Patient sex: F
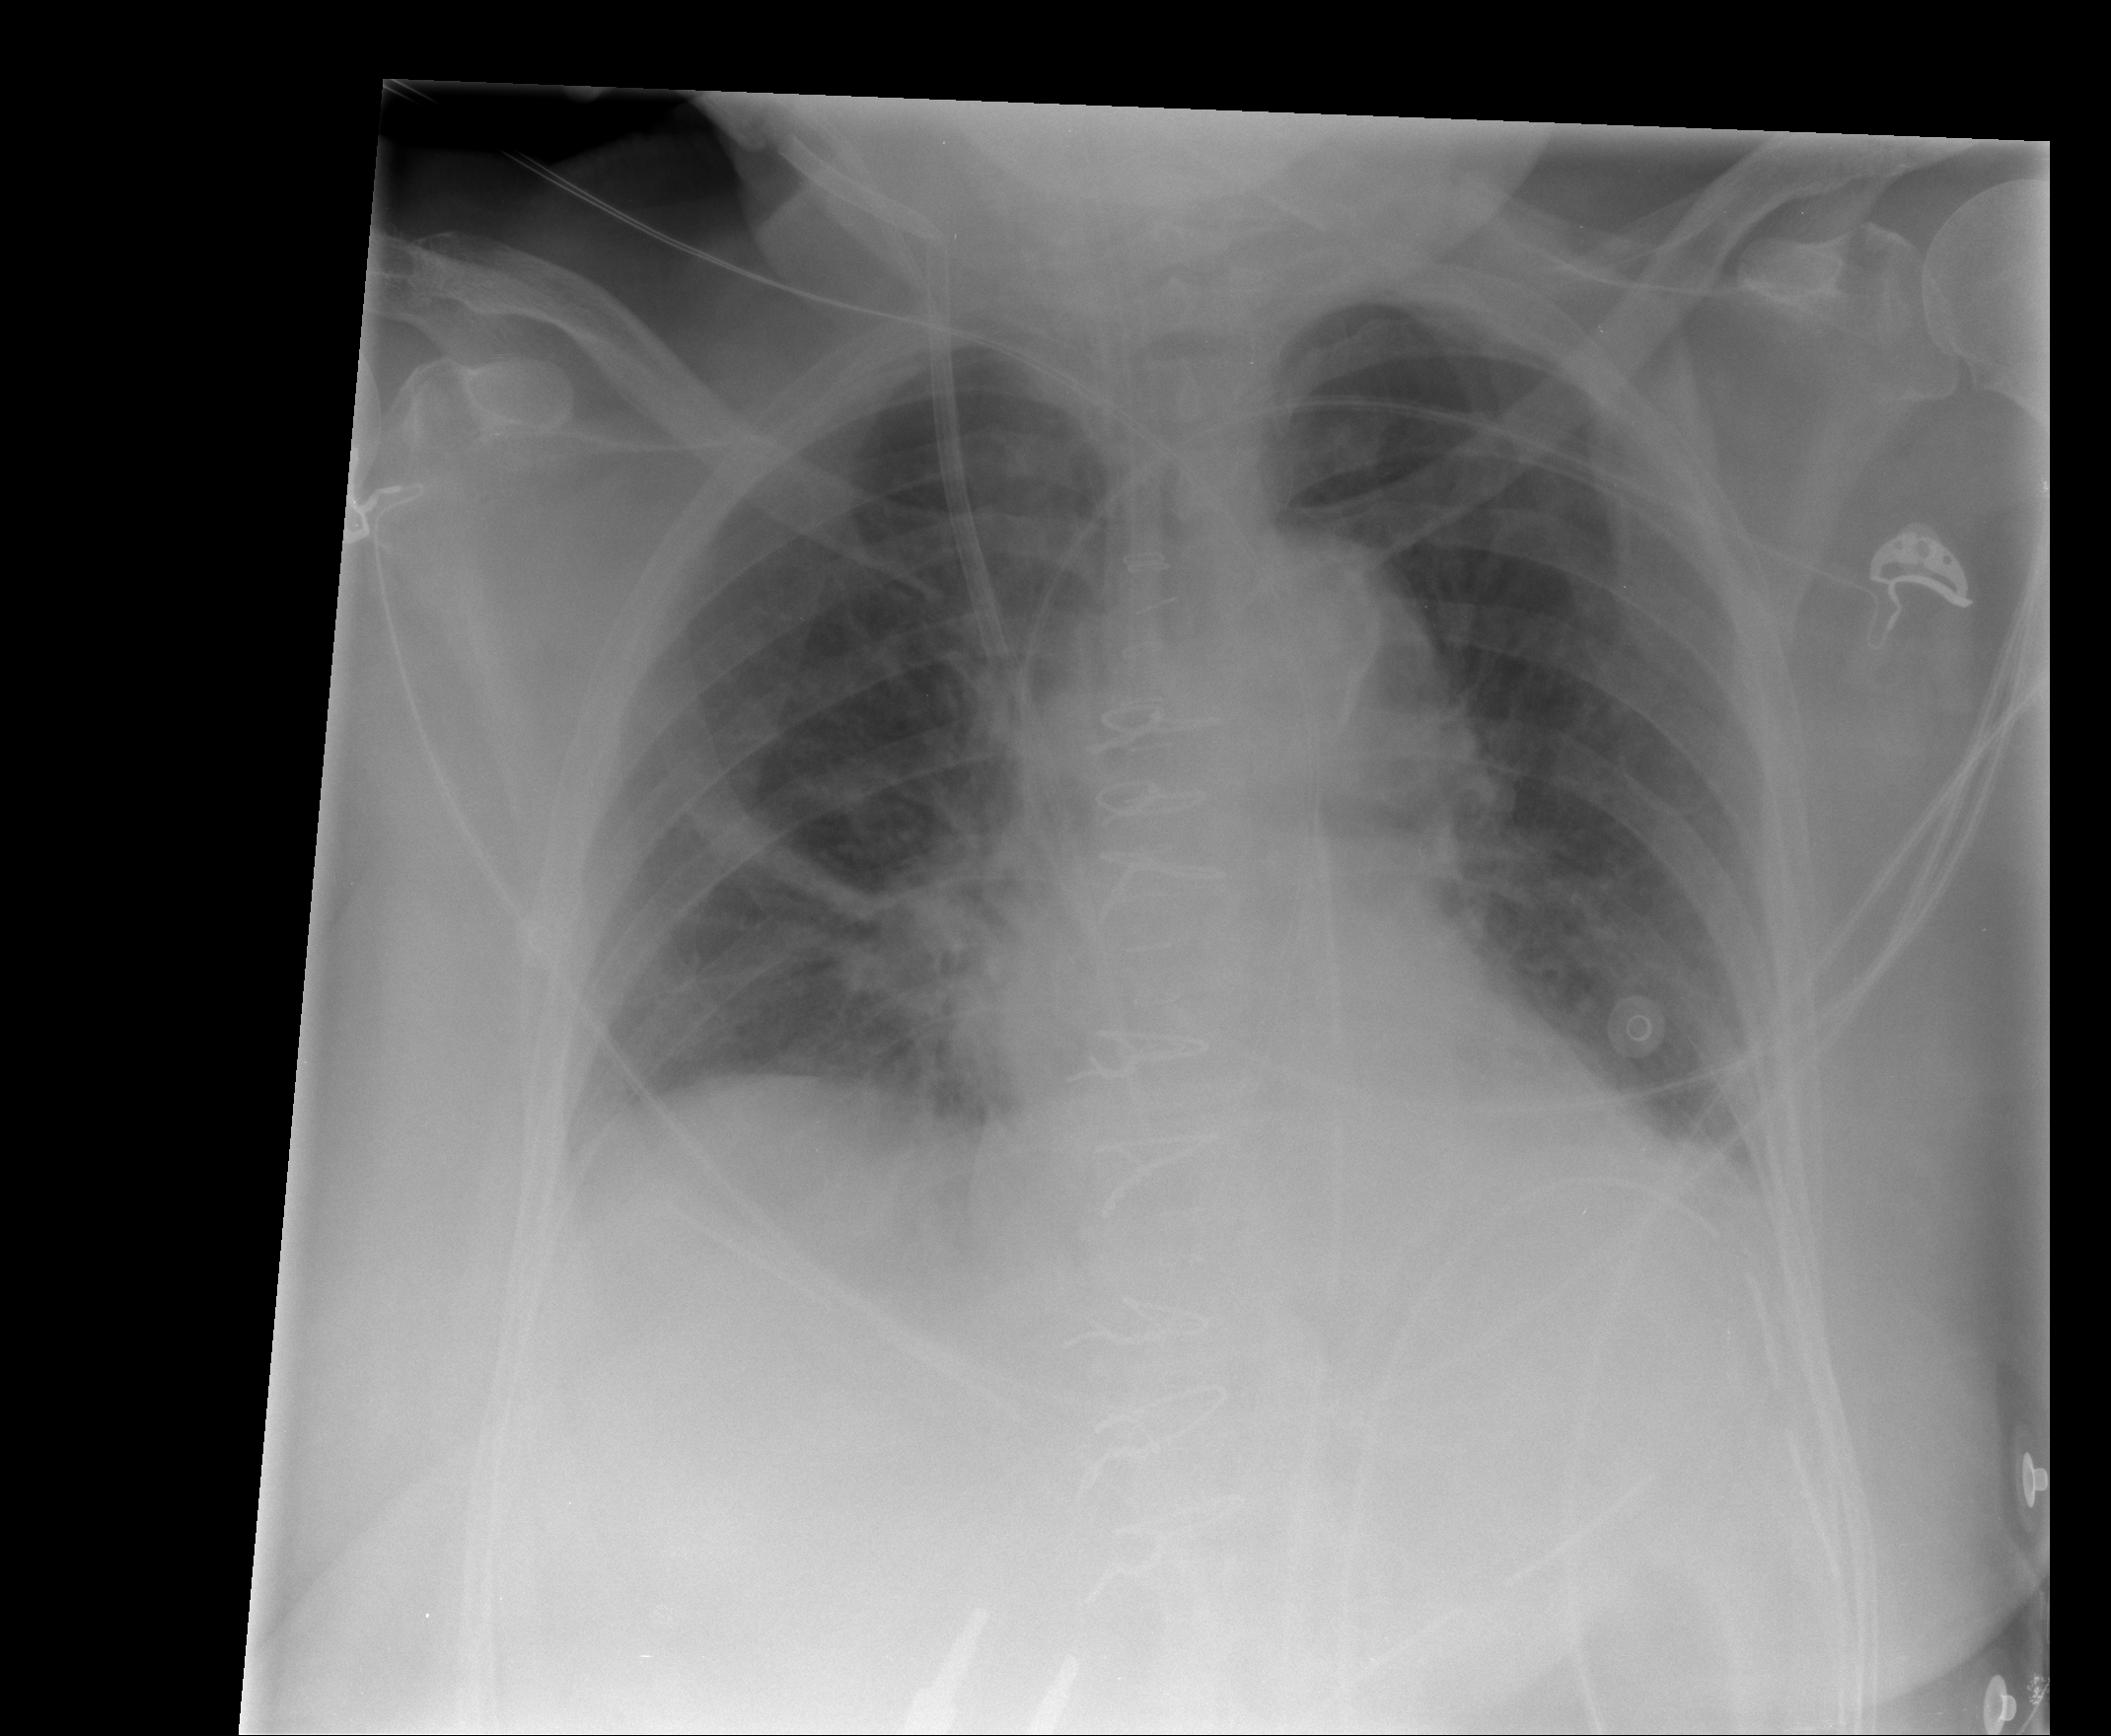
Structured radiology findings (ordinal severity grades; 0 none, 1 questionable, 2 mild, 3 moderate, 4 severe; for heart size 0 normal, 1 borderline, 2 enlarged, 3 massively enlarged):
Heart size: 0
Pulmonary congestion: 2
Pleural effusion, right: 1
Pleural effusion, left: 1
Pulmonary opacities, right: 0
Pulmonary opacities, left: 0
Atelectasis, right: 2
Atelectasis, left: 2